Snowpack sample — Buffalo Mountain, Silverthorne, Colorado, USA (2/22/26, 2:02 PM MST)
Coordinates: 39.622, -106.113
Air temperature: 33 °F
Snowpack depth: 63 cm
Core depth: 20 cm
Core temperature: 24.8 °F
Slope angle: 11°, slope face: 116°
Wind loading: low
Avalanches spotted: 0
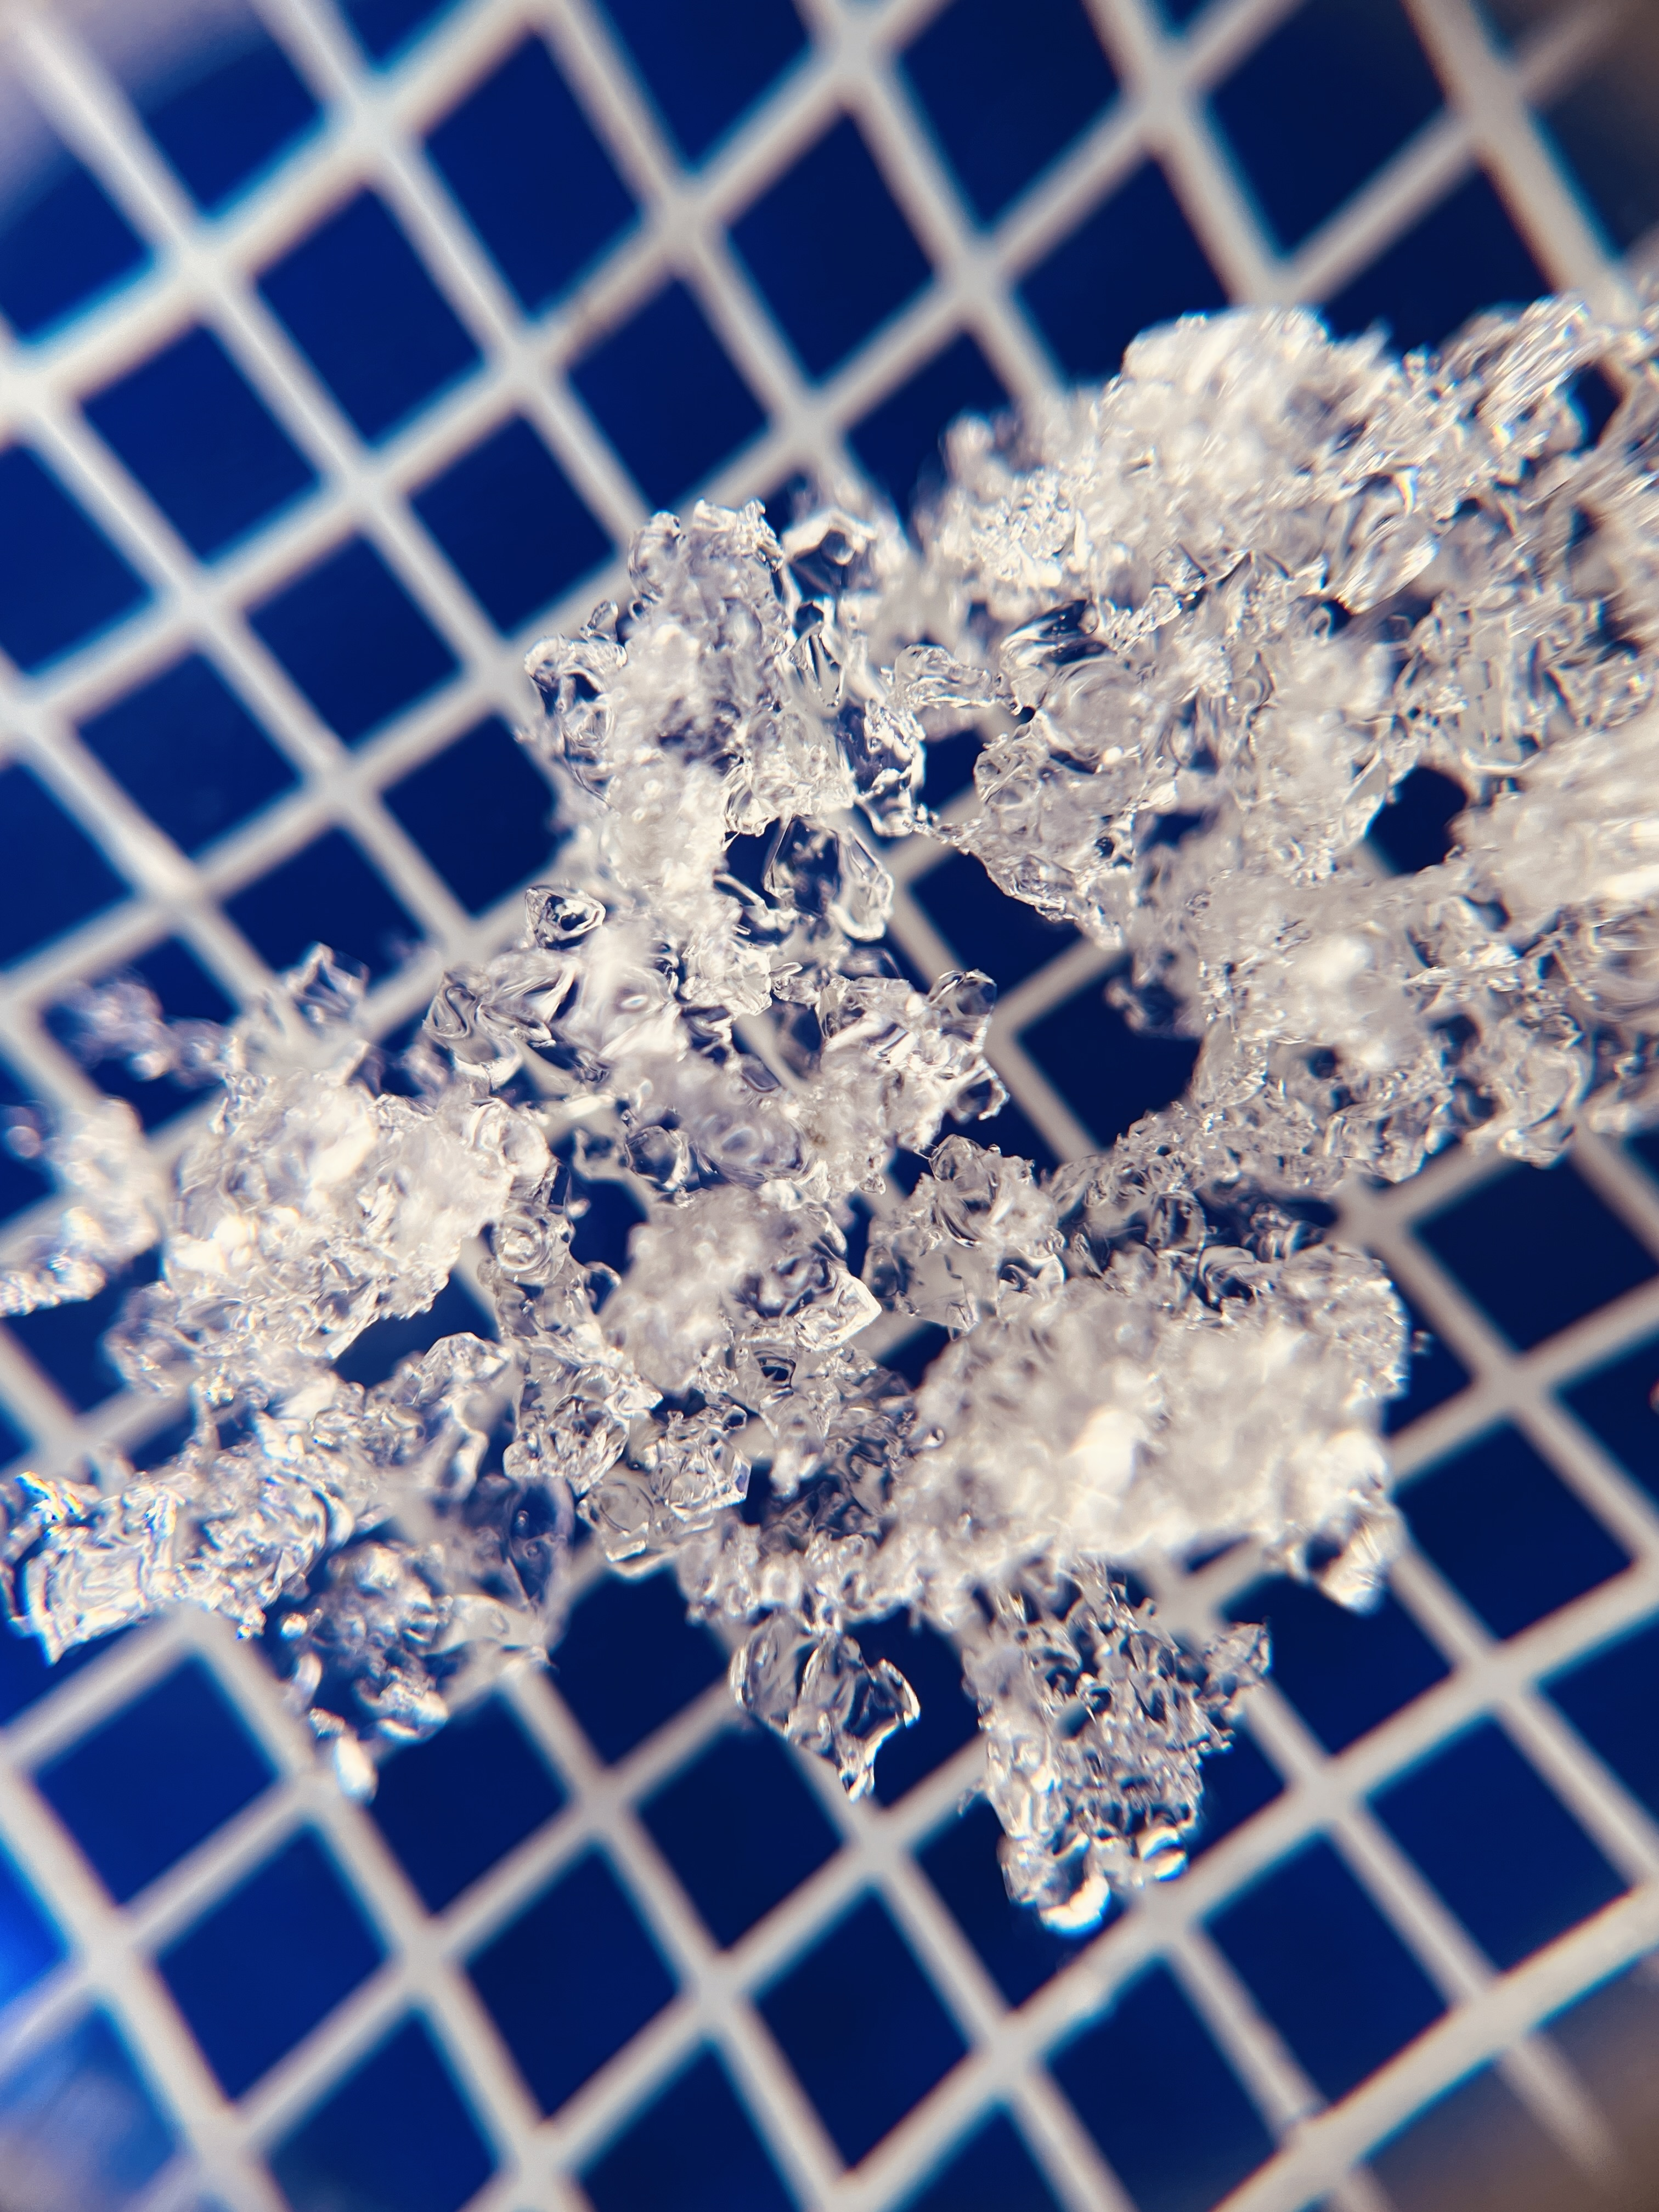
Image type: magnified_profile
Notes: In a firebreak similar to site 1, minimal wind loading with no spotted avalanches (not many faces in view though)